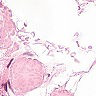
Metastatic tissue present: no